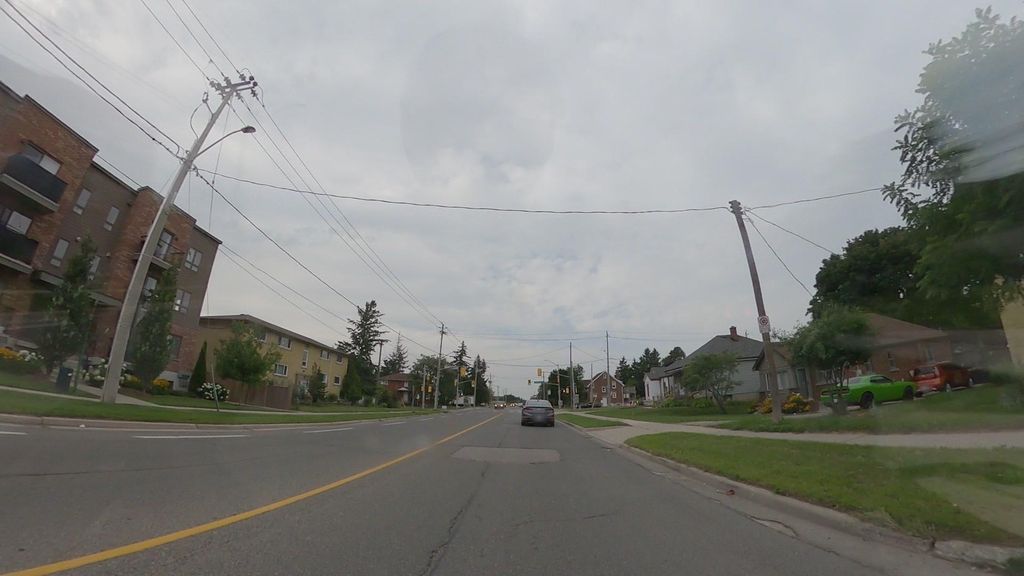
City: kitchener-waterloo